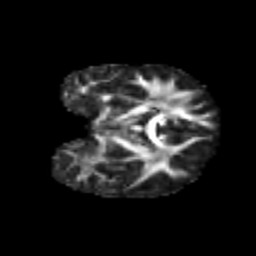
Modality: FA
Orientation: coronal
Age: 21
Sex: female
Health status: healthy